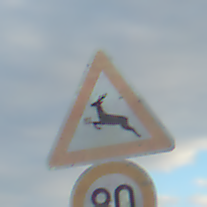
Verkehrszeichen: WildwechselRechts
Zusatzzeichen unten: Geschwindigkeit80
Umgebung: Outdoor, RoadRail
Tageszeit: SunriseSunset
Wetter: PartlyCloudy
Licht: Natural
Jahreszeit: NotSpecified
Kontrast: MediumContrast